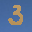
Label: 3